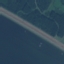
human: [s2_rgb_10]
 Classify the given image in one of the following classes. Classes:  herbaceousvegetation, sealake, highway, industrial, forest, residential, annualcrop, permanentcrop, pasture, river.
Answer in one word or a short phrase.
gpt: River